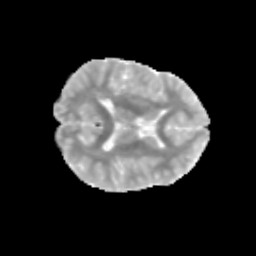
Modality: MD
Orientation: axial
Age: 11
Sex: male
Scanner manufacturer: siemens
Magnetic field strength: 3 T
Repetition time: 3.8 s
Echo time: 0.07 s